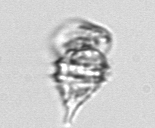
Label: Protoperidinium